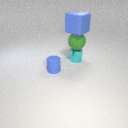
large green rubber sphere below large blue rubber cube